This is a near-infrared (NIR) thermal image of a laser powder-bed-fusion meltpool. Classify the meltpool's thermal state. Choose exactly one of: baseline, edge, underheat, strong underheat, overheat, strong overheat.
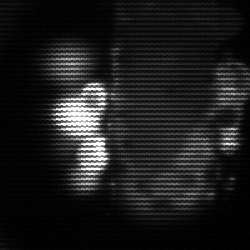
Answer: strong underheat